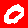
Digit: 0